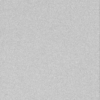
Label: dusty